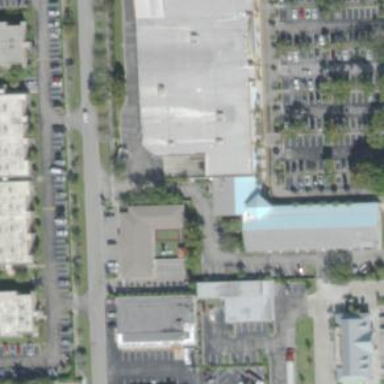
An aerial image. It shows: Commercial building.